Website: macys
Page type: delivery-shipping
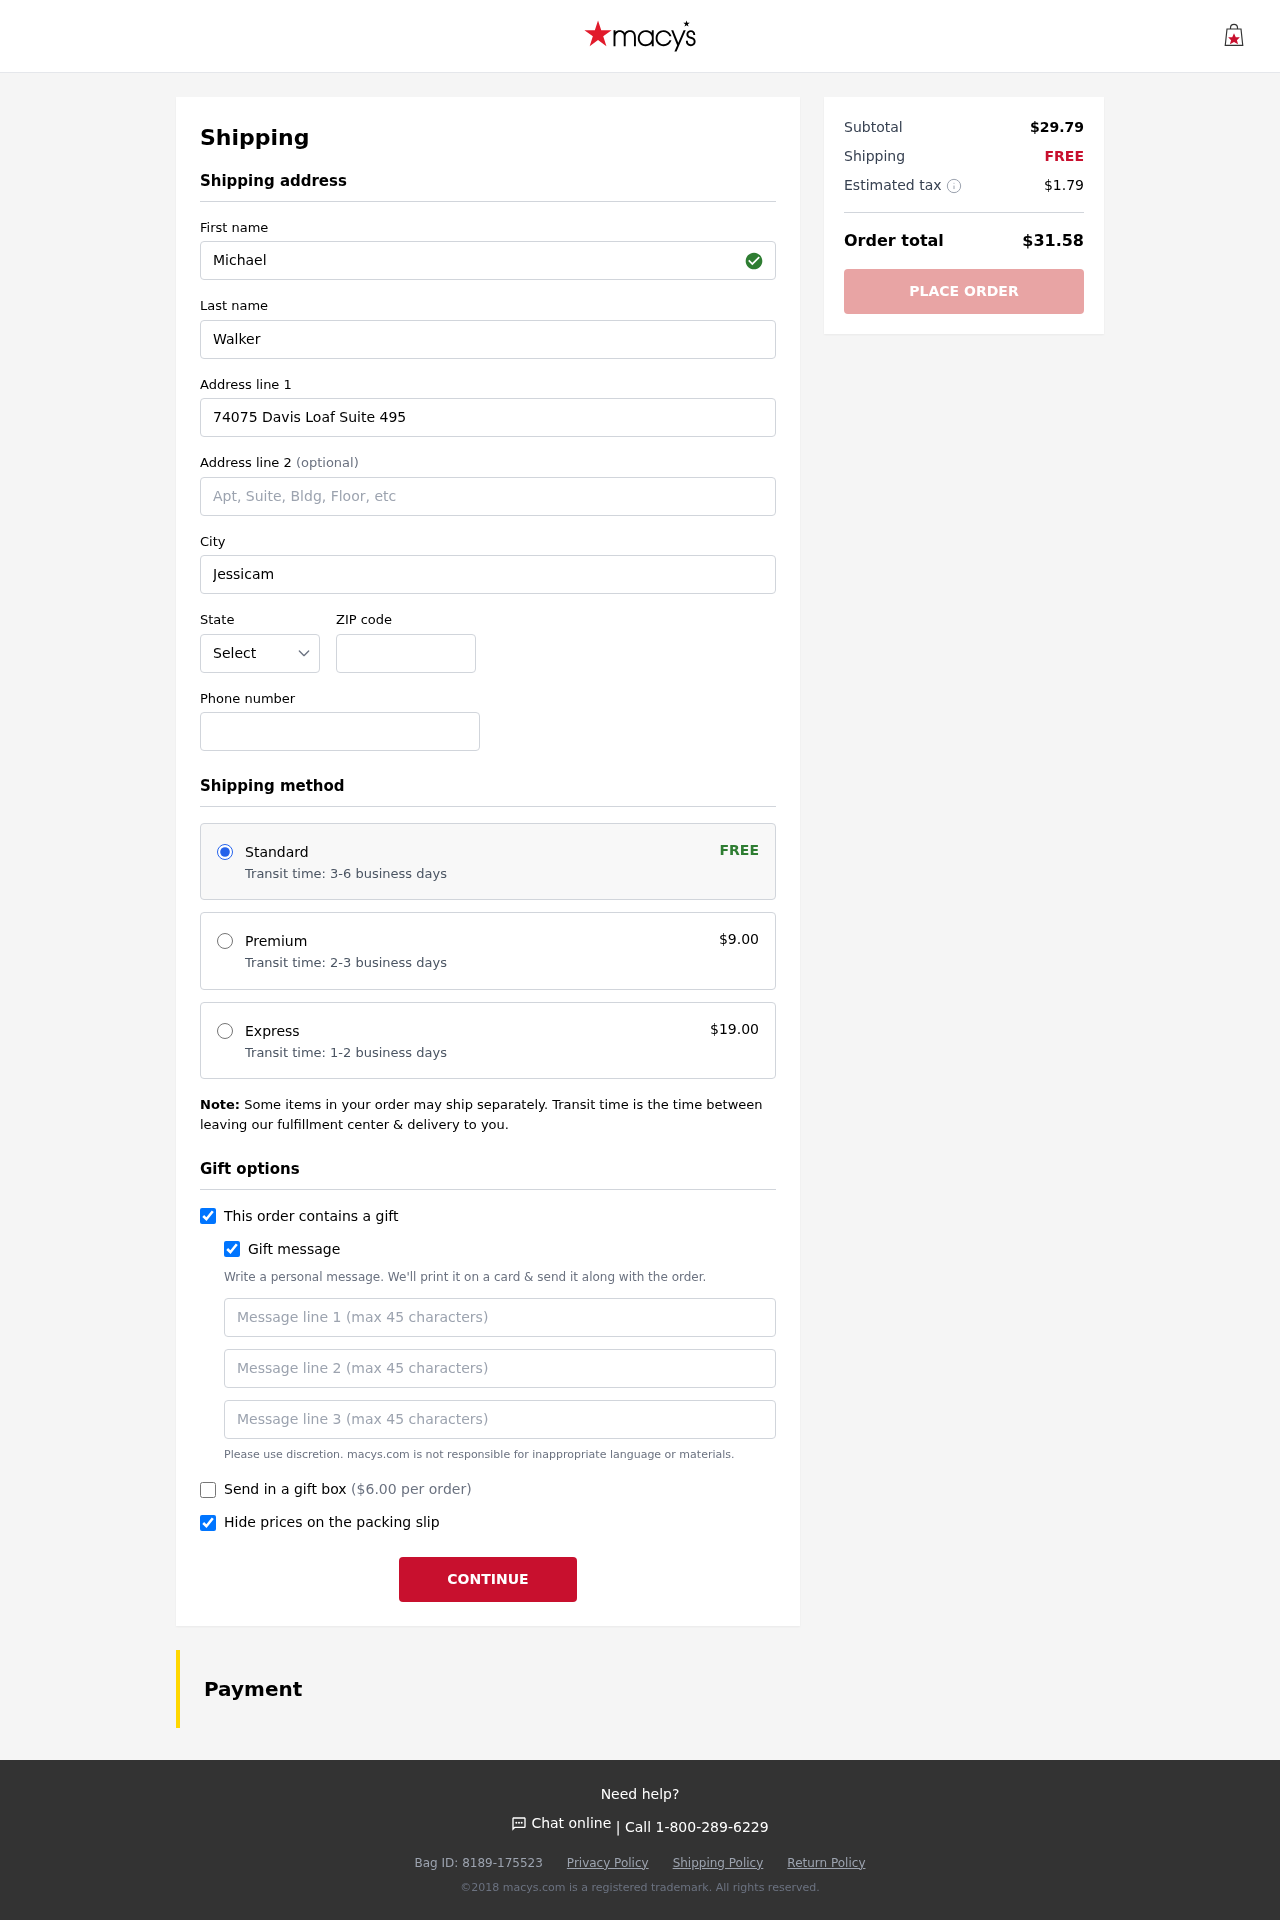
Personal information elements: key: PII_STATE_ABBR
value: MI
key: PII_FIRSTNAME
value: Michael
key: PII_LASTNAME
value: Walker
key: PII_STREET
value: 74075 Davis Loaf Suite 495
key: PII_CITY
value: Jessicamouth
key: PII_POSTCODE
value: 02304
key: PII_PHONE
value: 3152955491
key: PII_GIFT_MESSAGE
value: Happy birthday, Brett! I couldn't resist grabbing these gorgeous heels for you—I know how much you love stepping out in style. Can't wait to see you rock them at your party!  Michael
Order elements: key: ORDER_SHIPPING_STANDARD
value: Transit time: 3-6 business days
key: ORDER_SHIPPING_COST
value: FREE
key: ORDER_SHIPPING_PREMIUM
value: Transit time: 2-3 business days
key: ORDER_SHIPPING_PREMIUM_PRICE
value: $9.00
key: ORDER_SHIPPING_EXPRESS
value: Transit time: 1-2 business days
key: ORDER_SHIPPING_EXPRESS_PRICE
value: $19.00
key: ORDER_GIFT_BOX_PRICE
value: ($6.00 per order)
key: ORDER_SUBTOTAL
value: $29.79
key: ORDER_SHIPPING_COST2
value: FREE
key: ORDER_TAX
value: $1.79
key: ORDER_TOTAL
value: $31.58